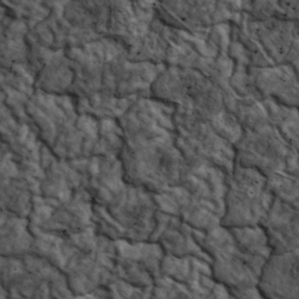
Label: non_frost